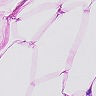
Metastatic tissue present: no